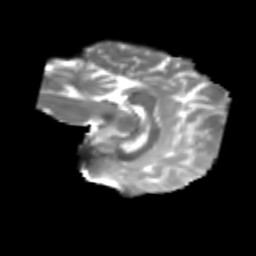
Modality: T2w
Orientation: sagittal
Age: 21
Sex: female
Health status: healthy